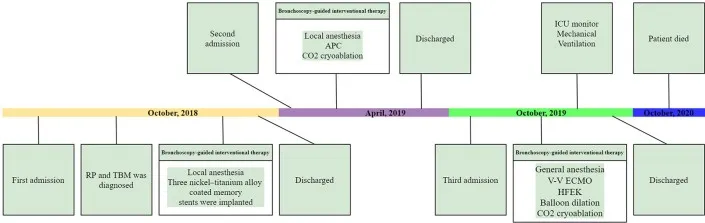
Clinical history of the patient. APC, argon plasma coagulation; HFEK, high-frequency electrosurgical knife.
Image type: chart (chart)